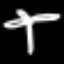
Label: palm tree